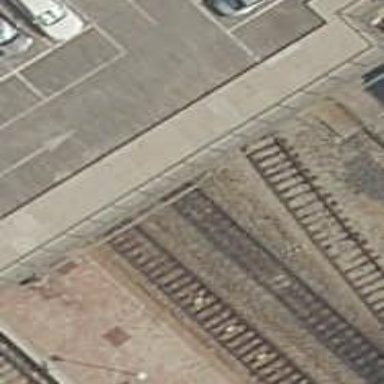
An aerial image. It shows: Railway track with contact lines for electrification.